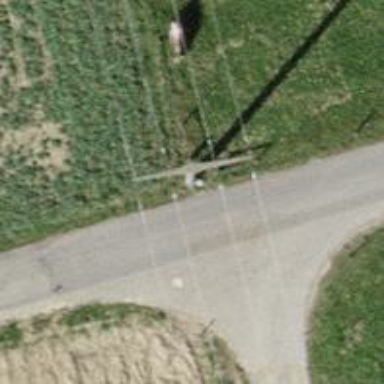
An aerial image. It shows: Three power lines with cables.